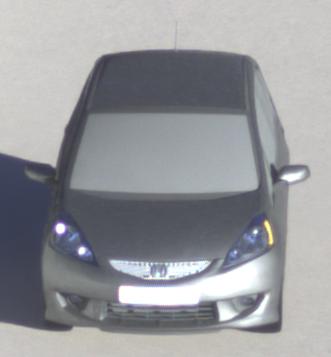
Make: Honda
Model: Jazz 1.2
Detailed model: Jazz (III) (11/08 - 04/11)
Model produced from: 2008/11
Model produced until: 2010/10
Doors: 5
Color: gray
Road condition: dry road
Daytime: sunrise or sunset
Contrast: high contrast